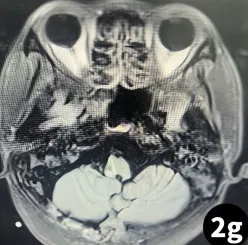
Surgical treatment of the right foramen magnum meningioma. (Case 1). Postoperative MR scan.
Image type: radiology (mri)